Question: I am trying to centre an image in a frame as shown below. I am using openCV and C. I searched for linear transformations and shifting functions in openCV but got nothing so far. Would anyone be able to advise me as to which functions to use in order to achieve the effect in the 2nd image? I would greatly appreciate it.
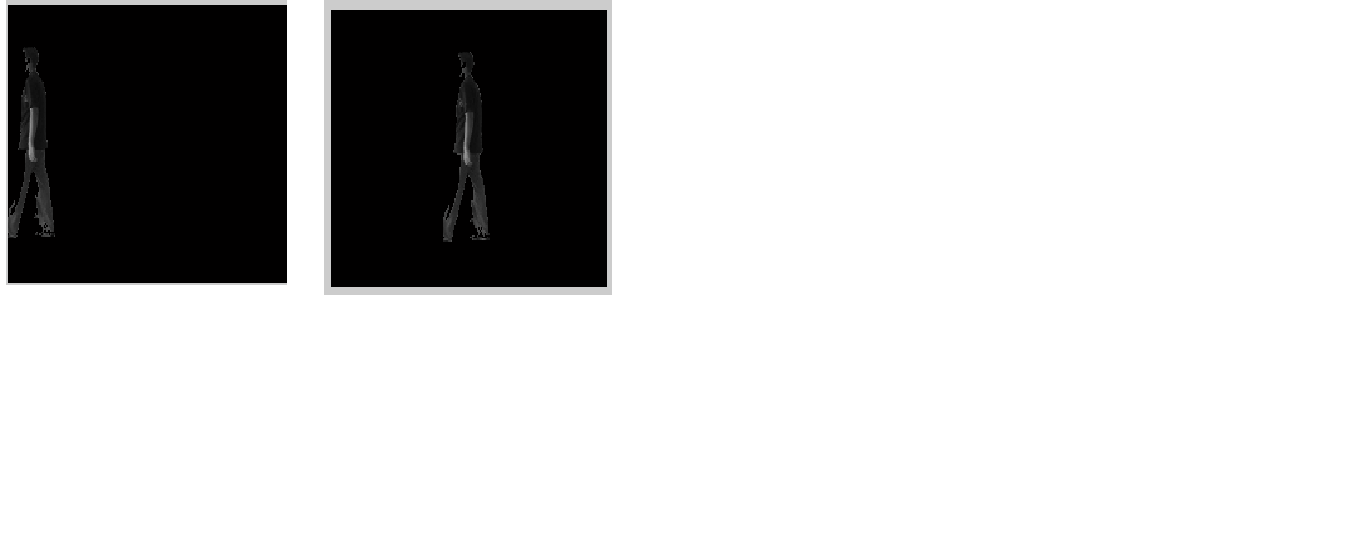
Answer: Have you looked at ?
<URL>
> Transform(src, dst, transmat, shiftvec=NULL) - NoneP
'''
Performs matrix transformation of every array element.
Parameters:
src (CvArr) - The first source array
dst (CvArr) - The destination array
transmat (CvMat) - Transformation matrix
shiftvec (CvMat) - Optional shift vector
'''